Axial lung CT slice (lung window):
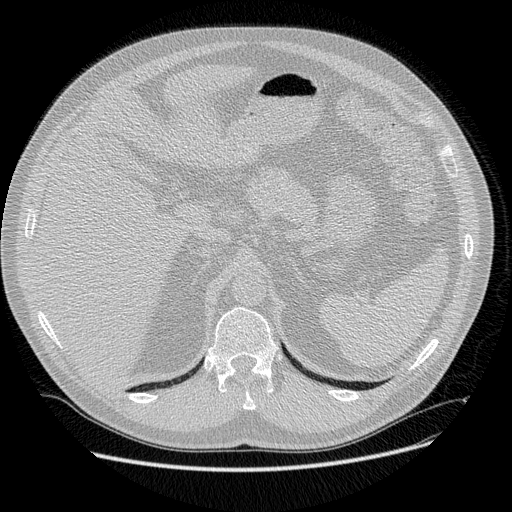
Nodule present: no